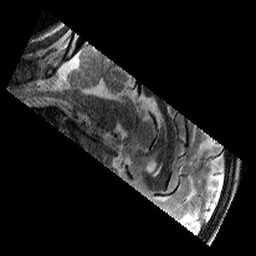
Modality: T2w
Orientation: sagittal
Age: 11
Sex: male
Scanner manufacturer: siemens
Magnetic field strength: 3 T
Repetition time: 9.23 s
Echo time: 0.067 s